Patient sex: M
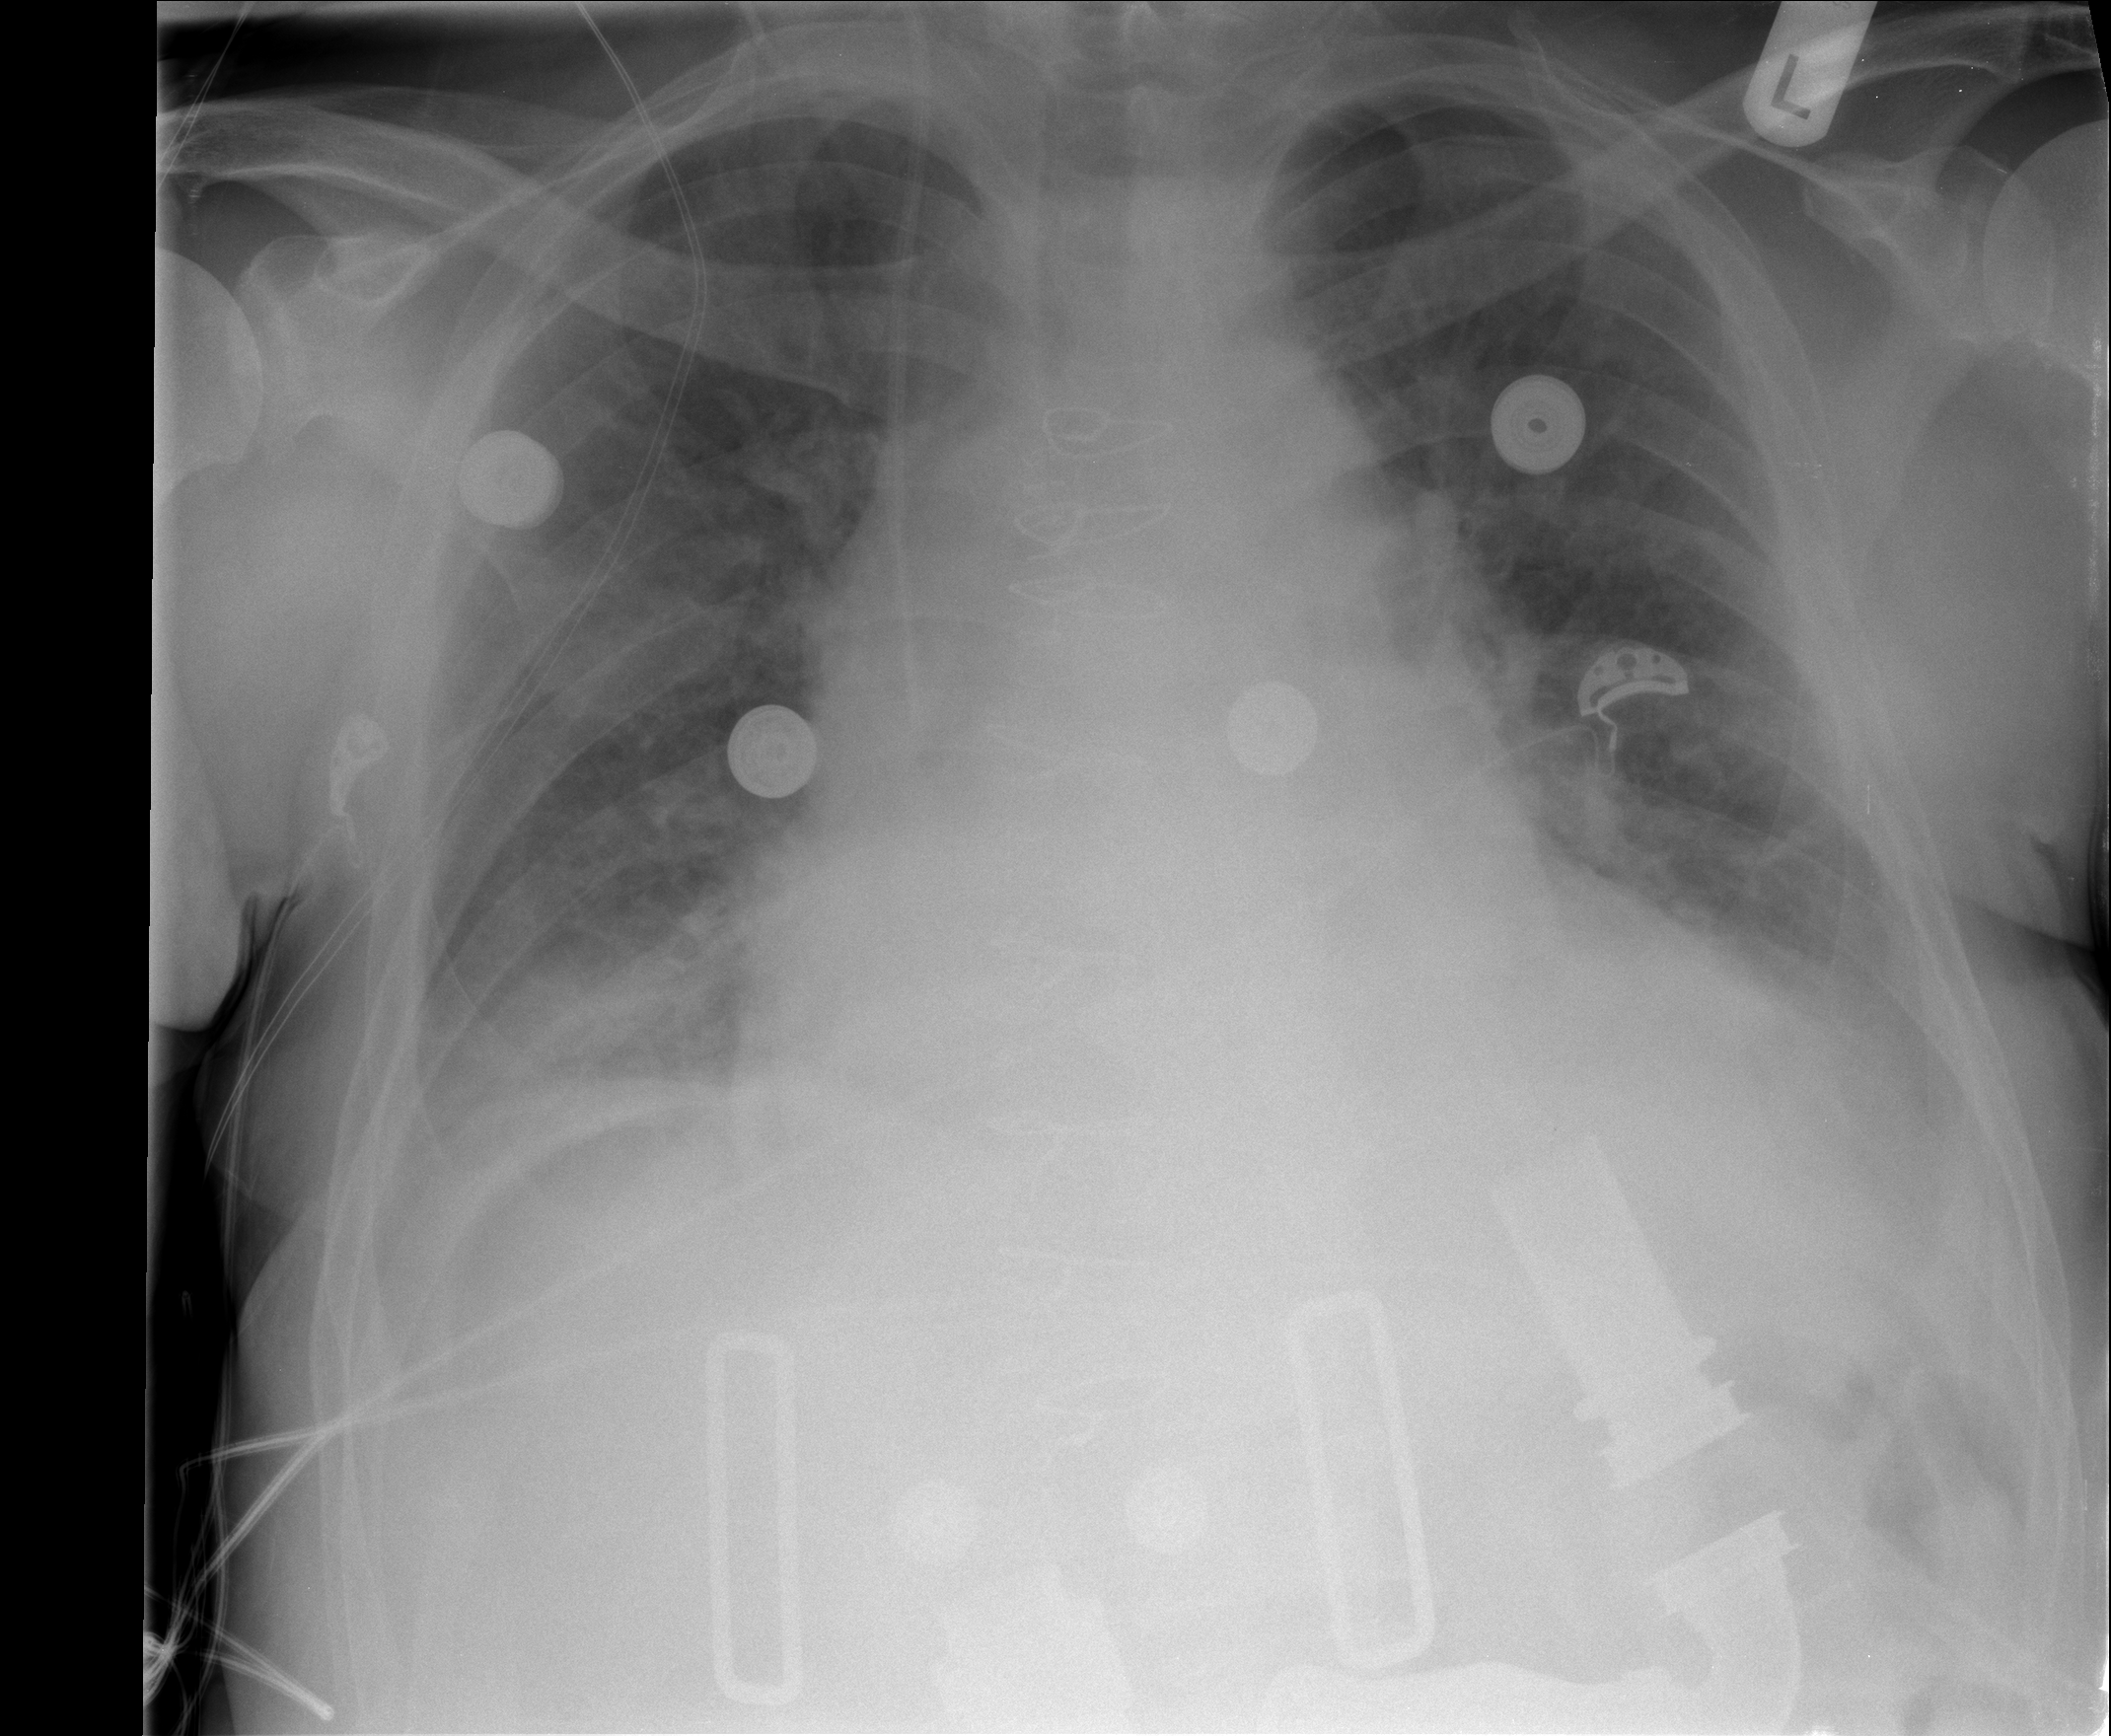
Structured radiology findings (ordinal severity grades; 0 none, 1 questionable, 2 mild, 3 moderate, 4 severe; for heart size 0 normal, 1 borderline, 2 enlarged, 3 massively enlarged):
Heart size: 2
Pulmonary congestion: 2
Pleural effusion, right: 1
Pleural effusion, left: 2
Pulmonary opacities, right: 1
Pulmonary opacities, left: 0
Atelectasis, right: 2
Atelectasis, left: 2